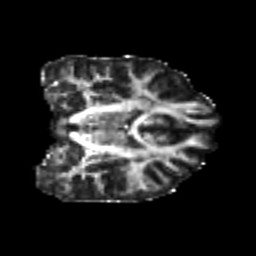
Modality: FA
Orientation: coronal
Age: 20
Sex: female
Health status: healthy
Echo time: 0.074 s